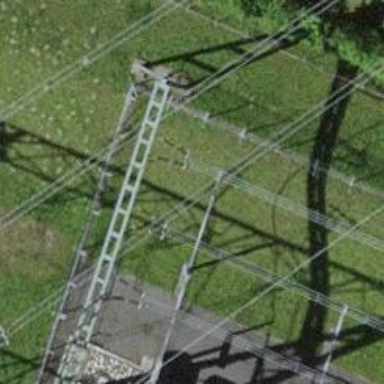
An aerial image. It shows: Power line in the image.